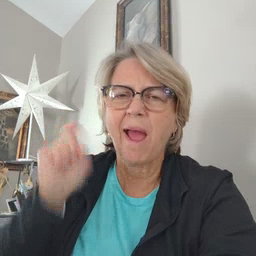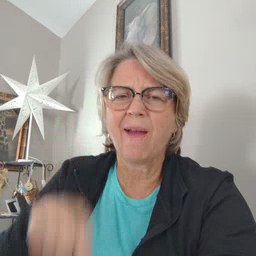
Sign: haveto